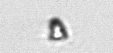
Label: Pyramimonas